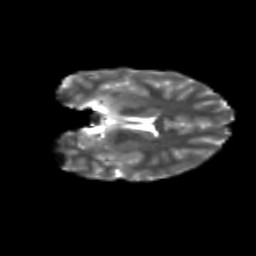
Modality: T2w
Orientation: coronal
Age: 10
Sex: female
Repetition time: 9.4 s
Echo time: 0.089 s